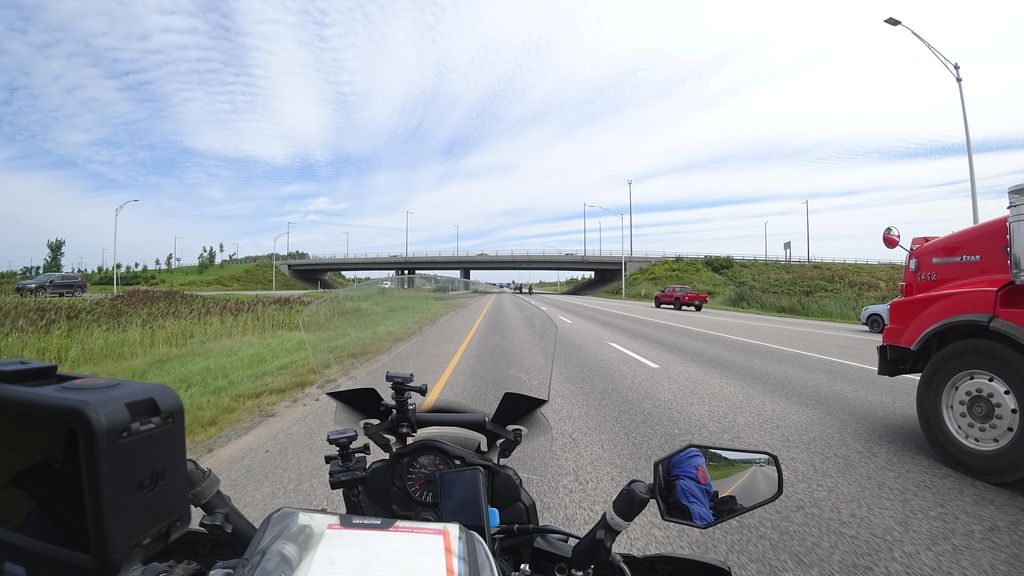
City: quebec_city